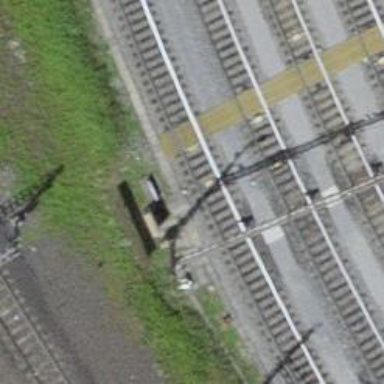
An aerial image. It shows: Railway crossing.